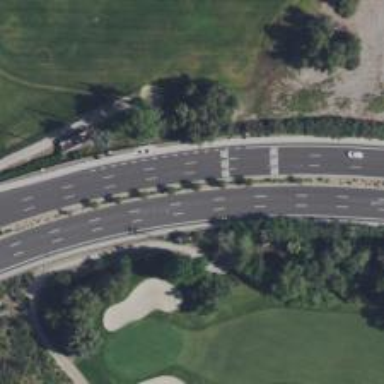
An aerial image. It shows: Service road used as golf cart path.